Fundus camera: zeiss
Shooting center: fovea
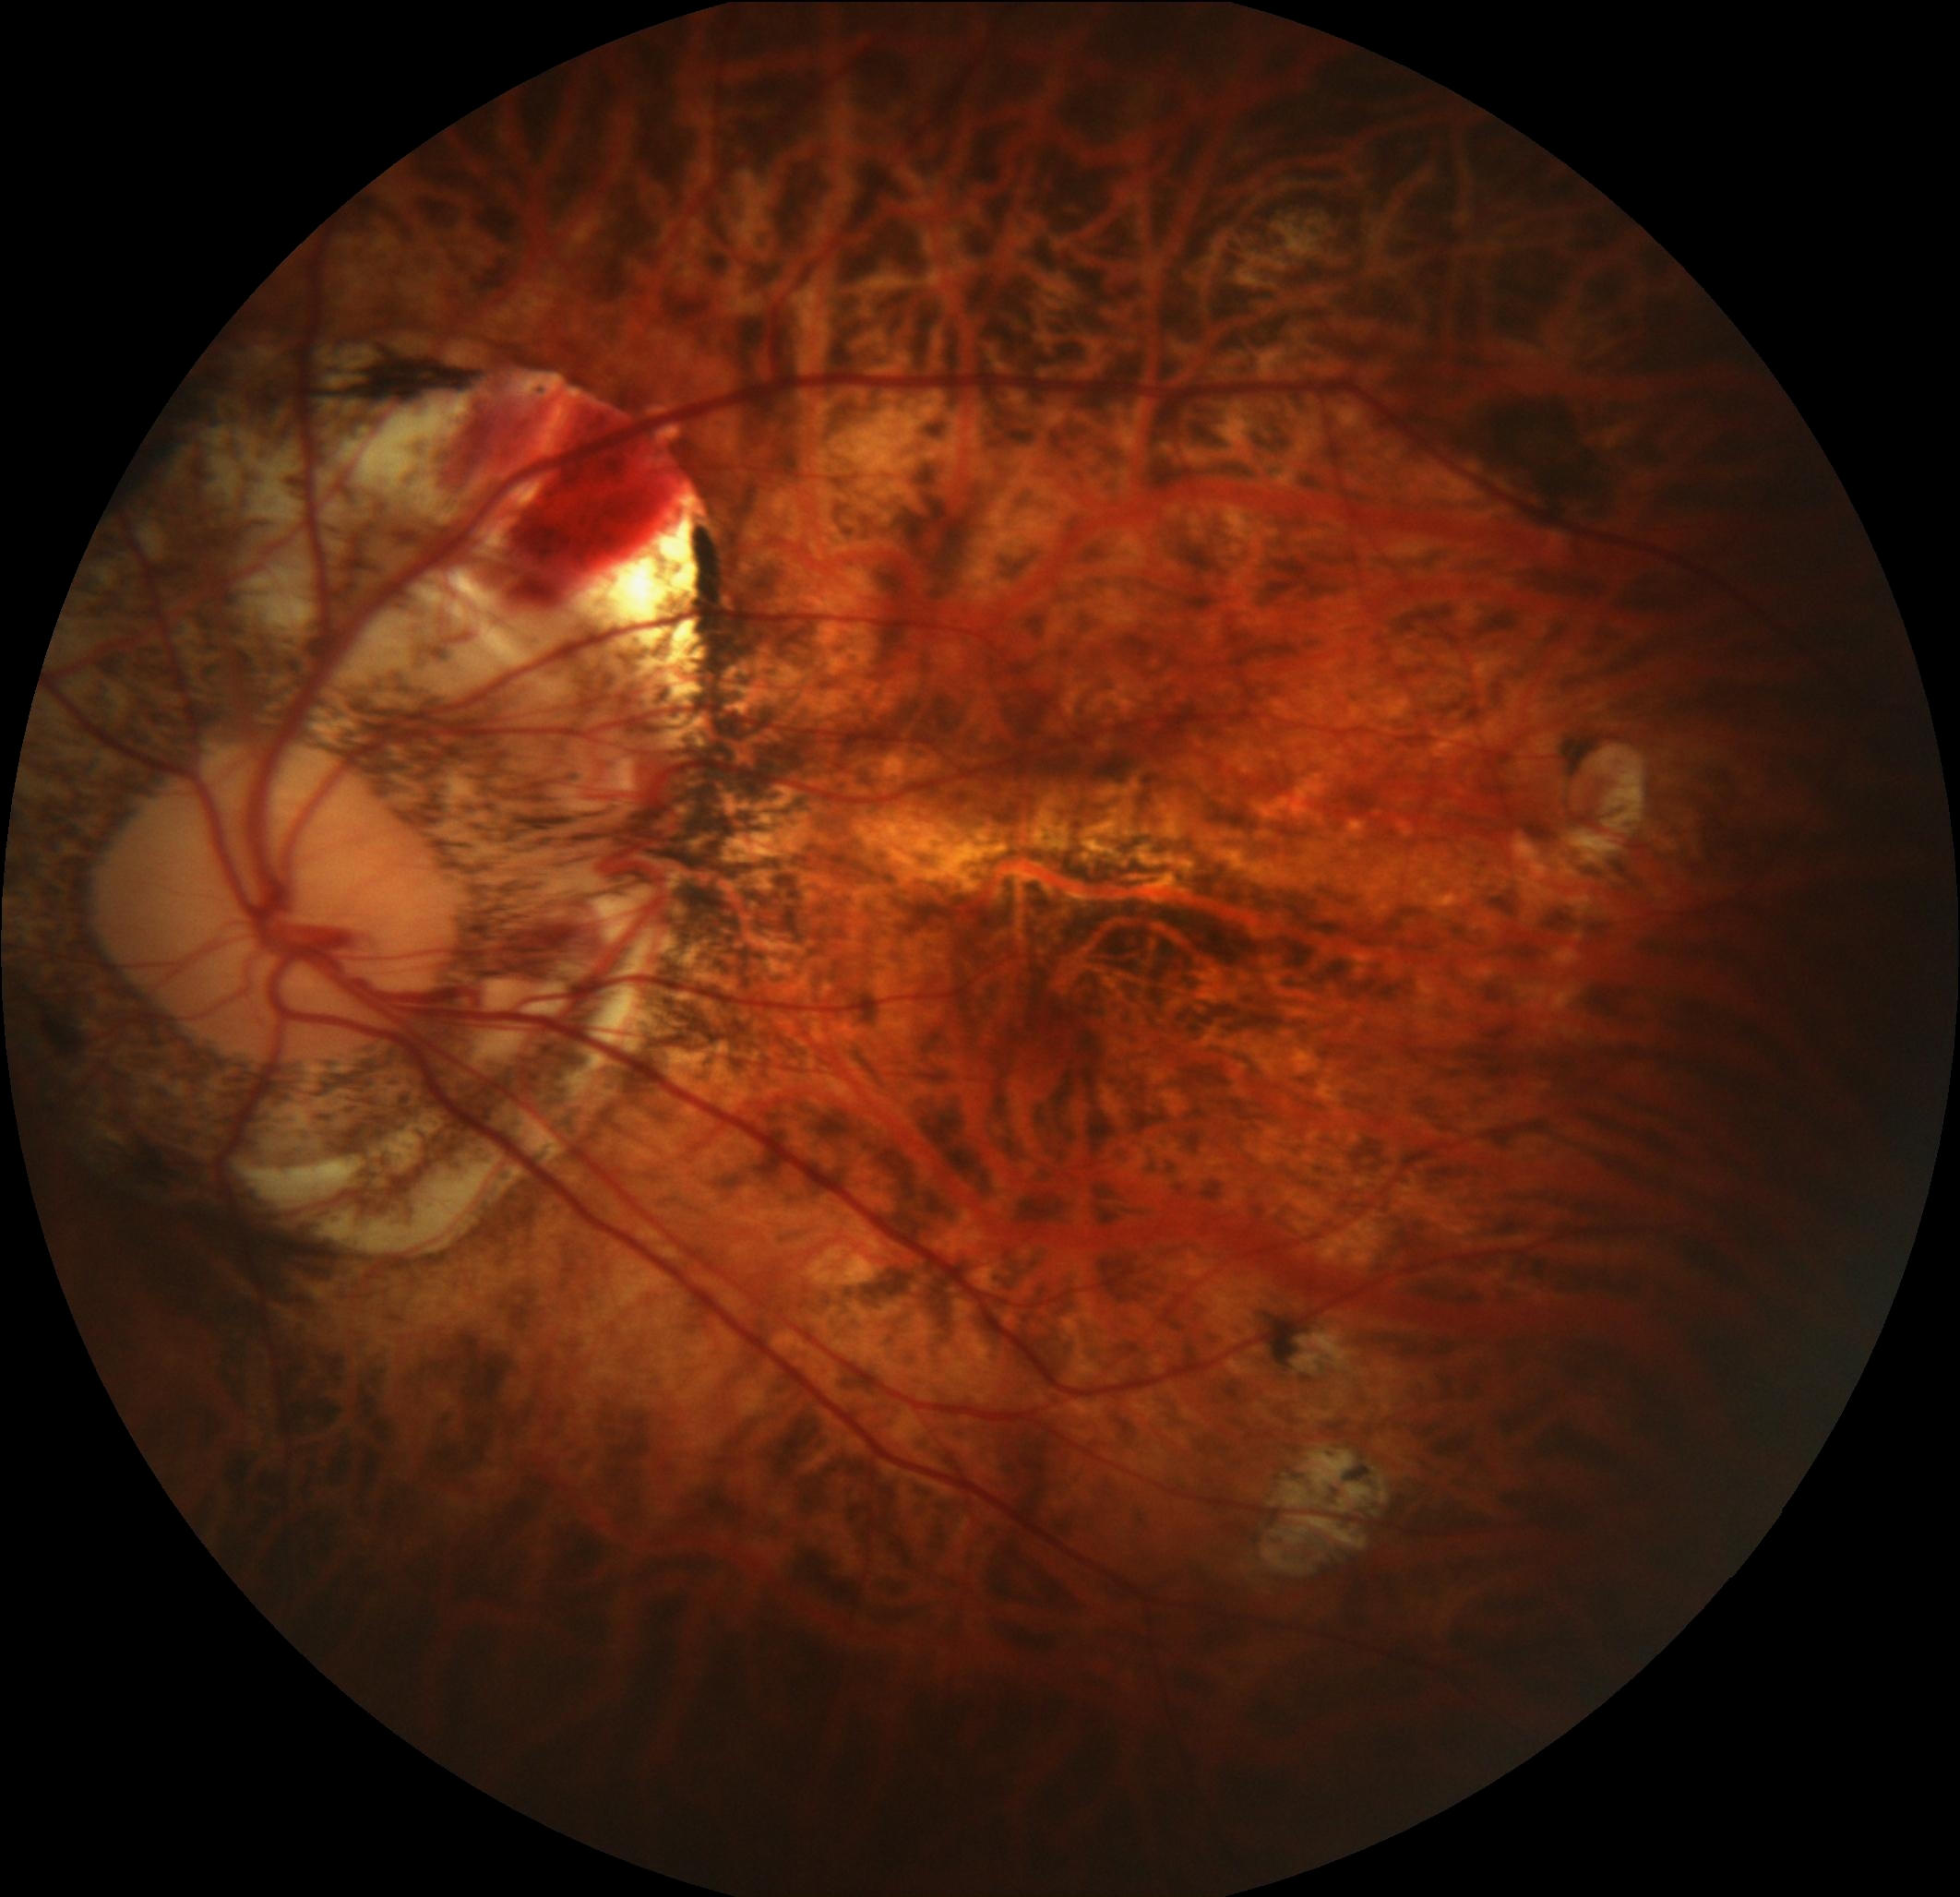
Pathologic myopia: yes
Patchy retinal atrophy: present
Retinal detachment: absent